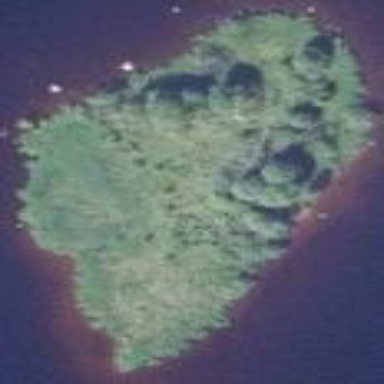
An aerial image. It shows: Islet surrounded by meadow.